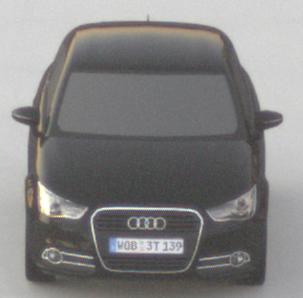
Make: Audi
Model: A1 Sportback 1.2 TFSI
Detailed model: A1 (8X) Sportback
Model produced from: 2012/03
Model produced until: 2014/11
Doors: 5
Color: black
Road condition: dry road
Daytime: sunrise or sunset
Contrast: low contrast